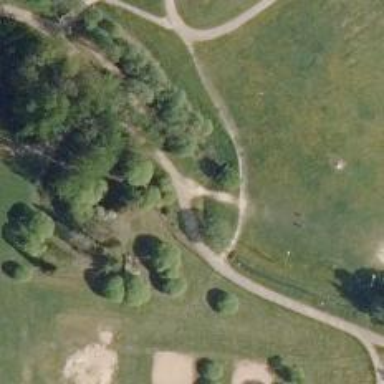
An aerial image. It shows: Disc golf tee area.